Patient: sex M, age 38
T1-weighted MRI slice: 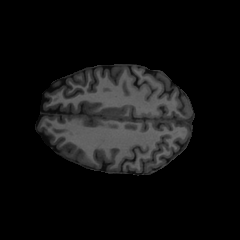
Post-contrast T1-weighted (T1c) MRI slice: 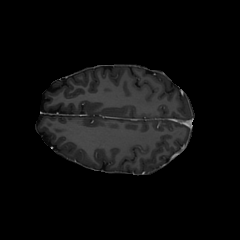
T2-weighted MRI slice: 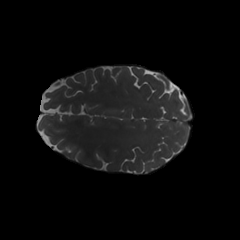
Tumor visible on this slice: no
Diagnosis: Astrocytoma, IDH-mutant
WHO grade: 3